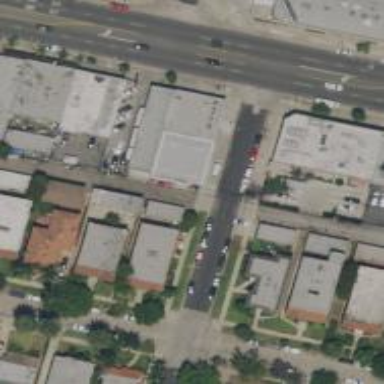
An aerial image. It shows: Alleyway designated as service road.